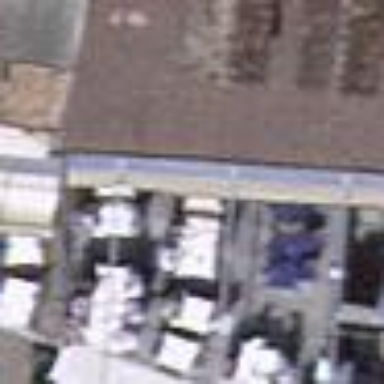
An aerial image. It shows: Patio attached to building.